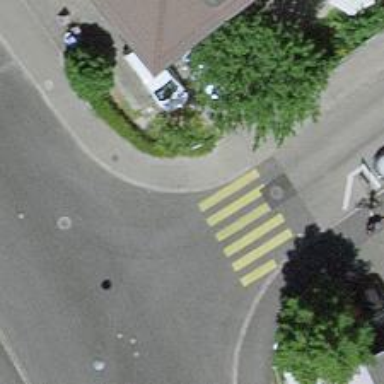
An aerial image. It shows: Kerb barrier.